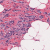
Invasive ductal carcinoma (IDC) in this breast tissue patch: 1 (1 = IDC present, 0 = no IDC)